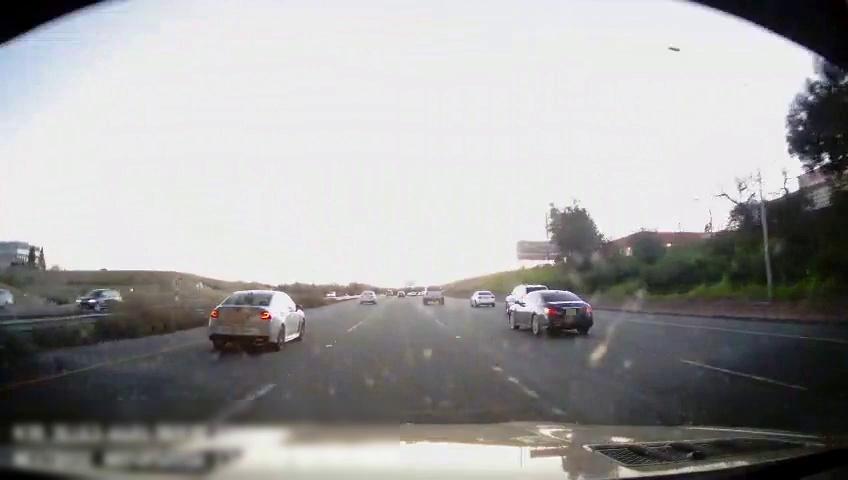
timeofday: Dusk/Dawn/Twilight
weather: Cloudy
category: Drivable Space
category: Vehicles | Car
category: Vehicles | SUV
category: Vehicles | Car
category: Vehicles | SUV
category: Vehicles | Car
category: Vehicles | Truck
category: Vehicles | Car
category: Lanes | Alternate Lane
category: Lanes | Current Lane
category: Lanes | Current Lane
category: Lanes | Alternate Lane
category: Lanes | Alternate Lane